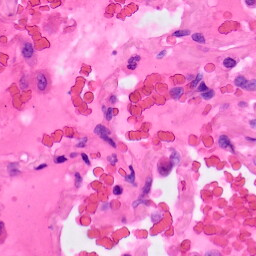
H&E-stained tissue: Lung